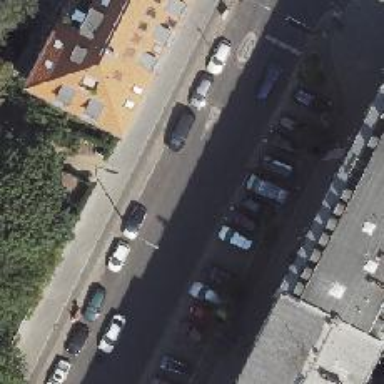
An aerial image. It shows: Tertiary road with asphalt surface. There is separate sidewalk and cycle track. There is parking lane on the right side and street side parking on the left.